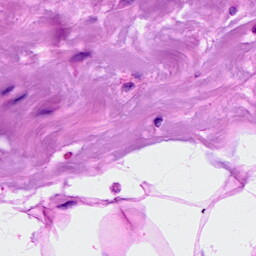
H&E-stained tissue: Breast